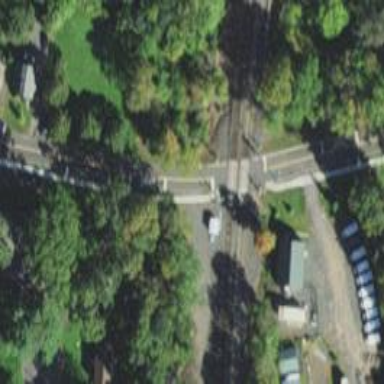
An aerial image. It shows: Level crossing with lights and quad barriers.